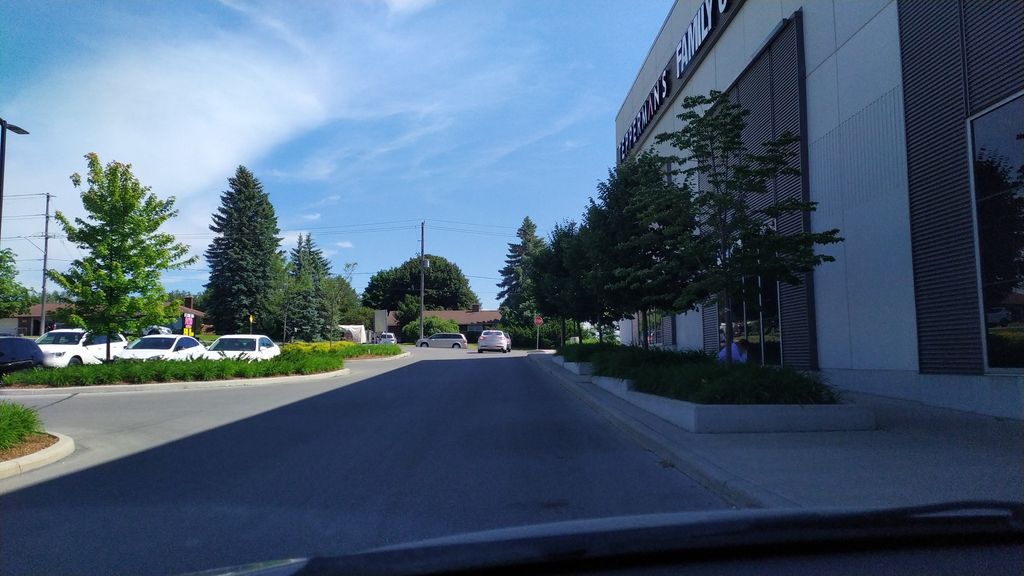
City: kitchener-waterloo